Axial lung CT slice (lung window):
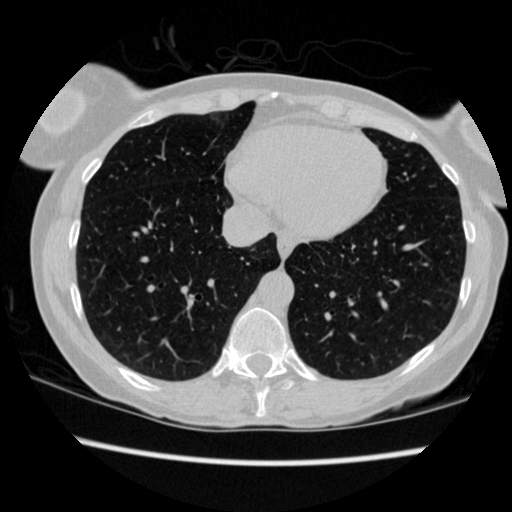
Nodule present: no